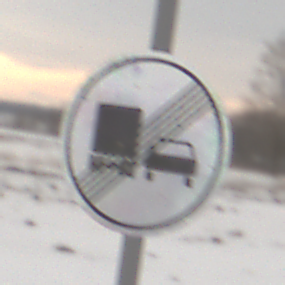
Verkehrszeichen: EndeUeberholverbotKraftfahrzeuge
Umgebung: Outdoor, Nature
Tageszeit: MorningAfternoon
Wetter: Overcast
Licht: Natural
Jahreszeit: Winter
Kontrast: LowContrast